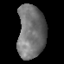
Tissue: lung
Cell type: Epithelial cells
Senescence score: 0.1598
Nuclear area (px): 1437
Mean DAPI intensity: 115.521